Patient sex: M
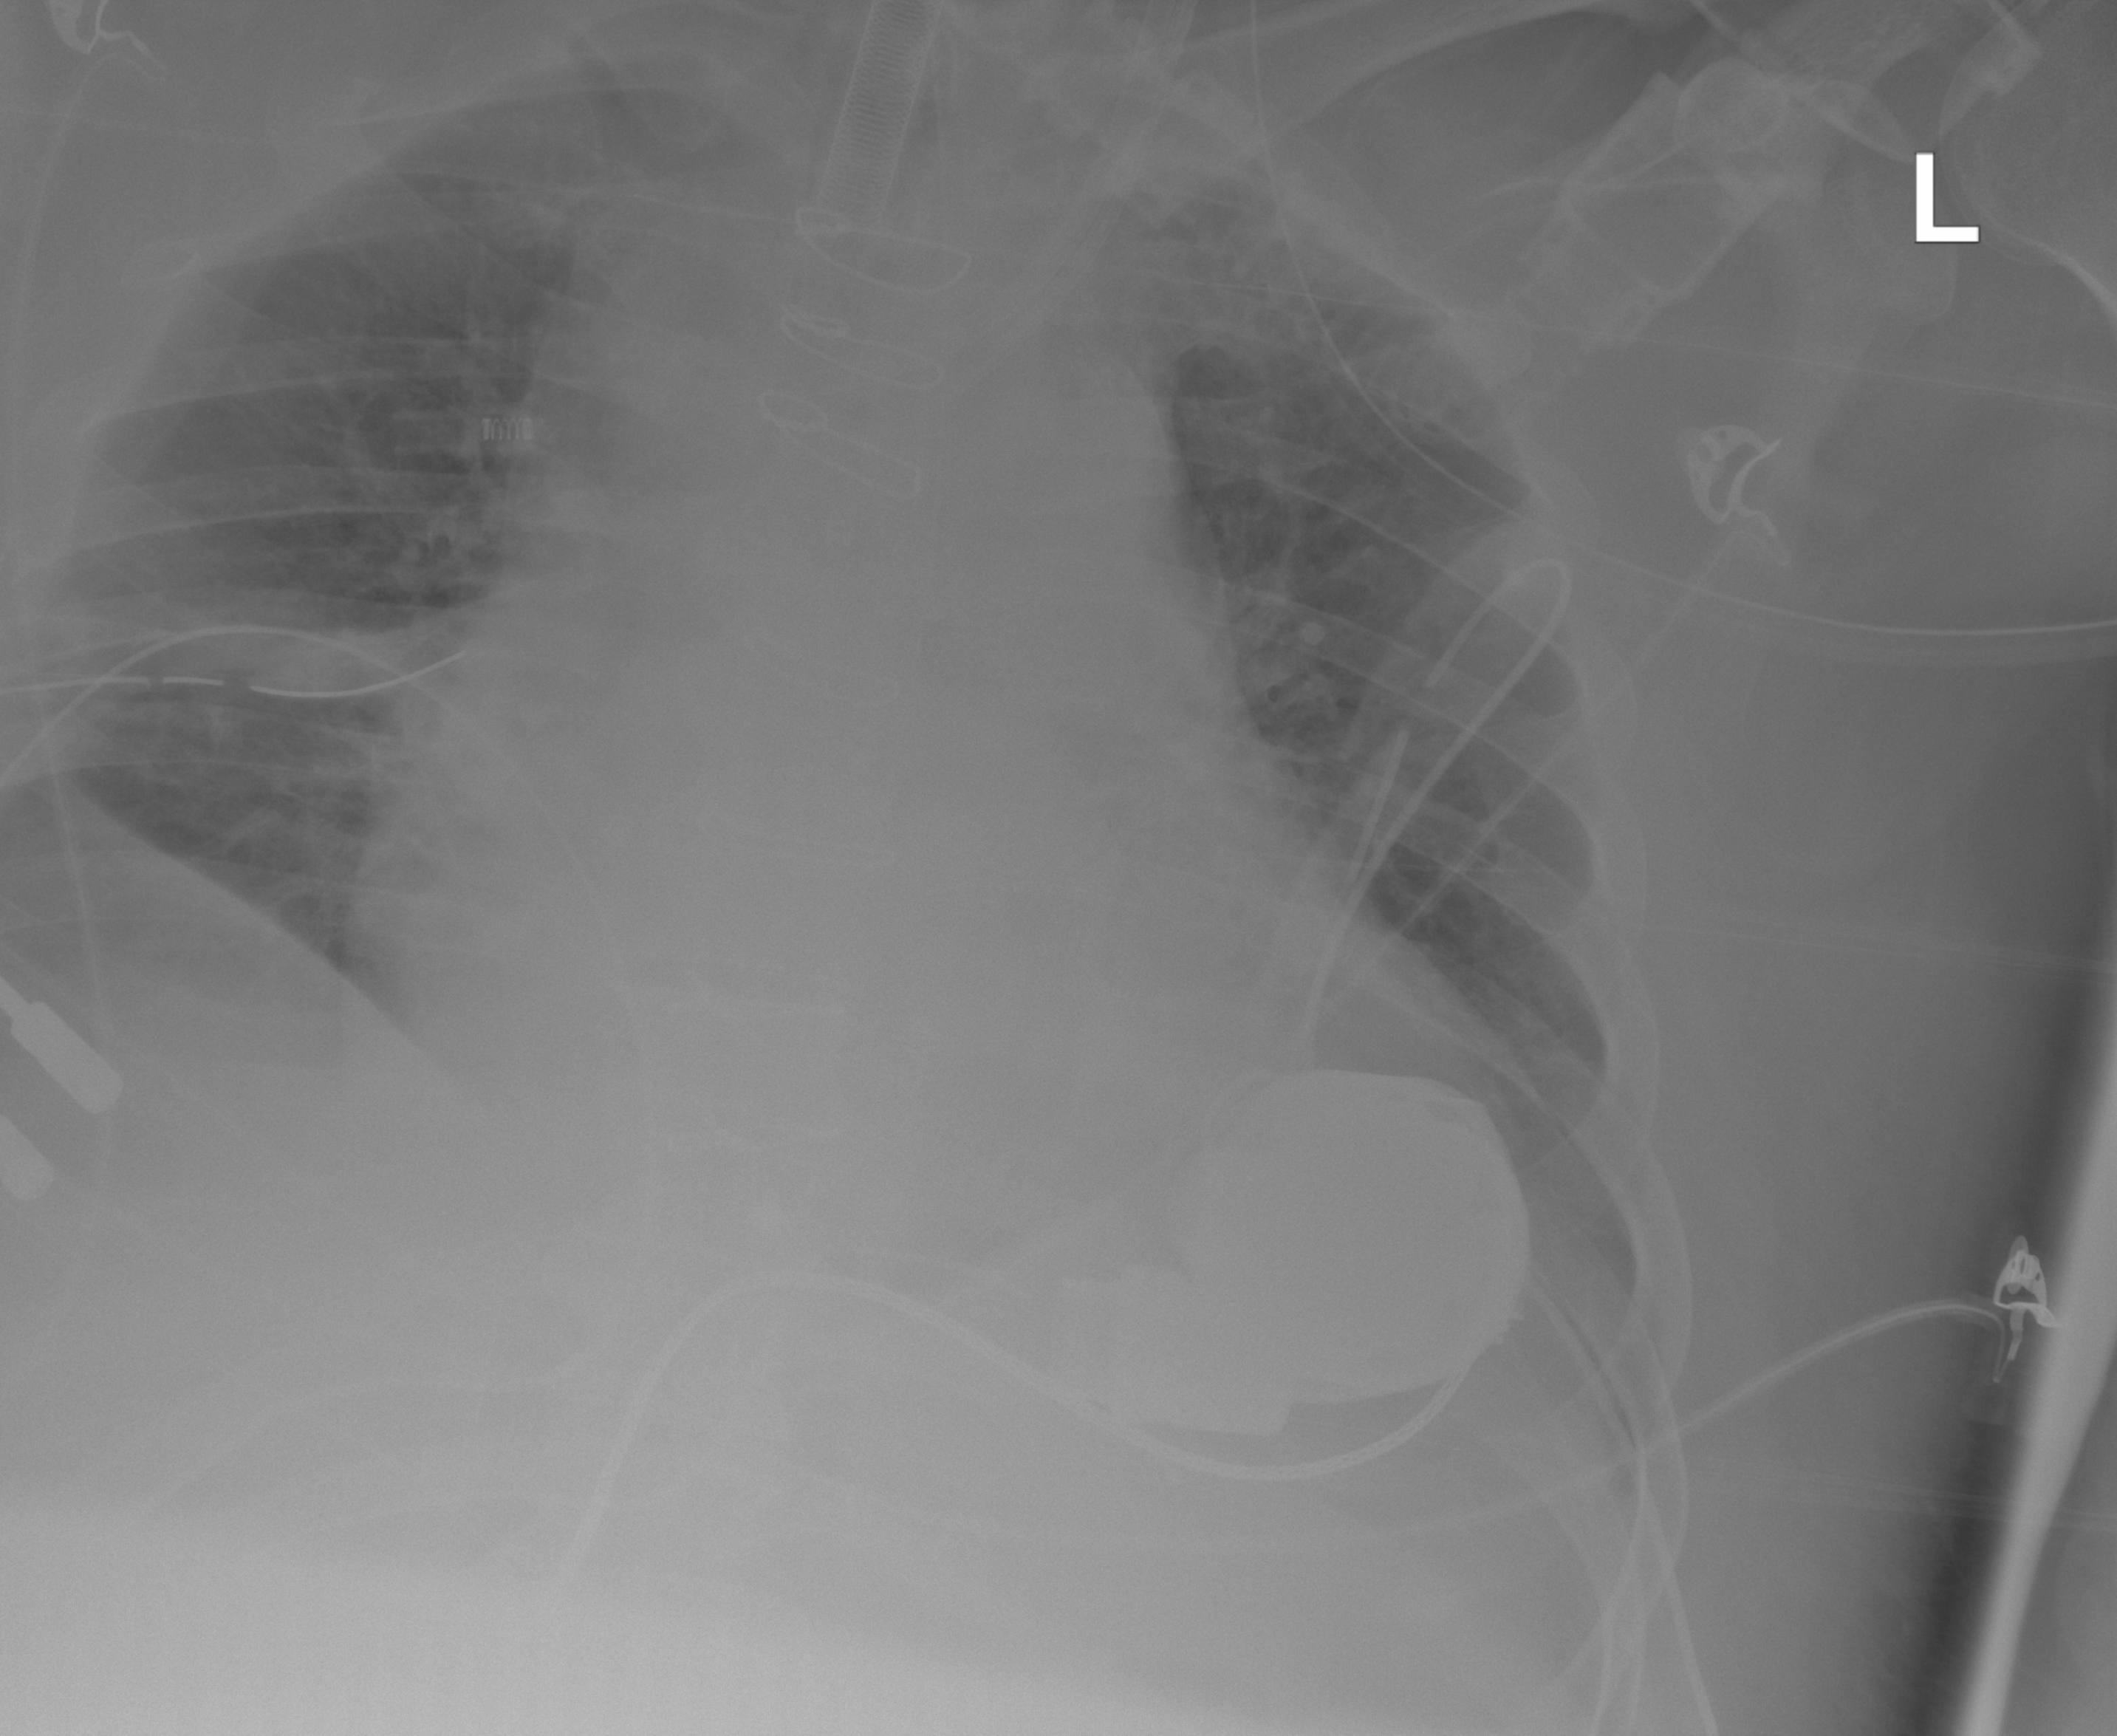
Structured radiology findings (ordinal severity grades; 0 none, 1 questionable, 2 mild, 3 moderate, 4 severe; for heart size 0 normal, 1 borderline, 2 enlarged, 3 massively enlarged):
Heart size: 2
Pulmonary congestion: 2
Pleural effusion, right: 0
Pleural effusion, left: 0
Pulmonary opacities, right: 0
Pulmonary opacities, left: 0
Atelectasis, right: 0
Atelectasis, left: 0